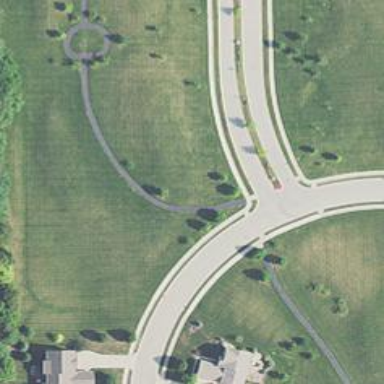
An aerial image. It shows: Smooth asphalt road in residential area.